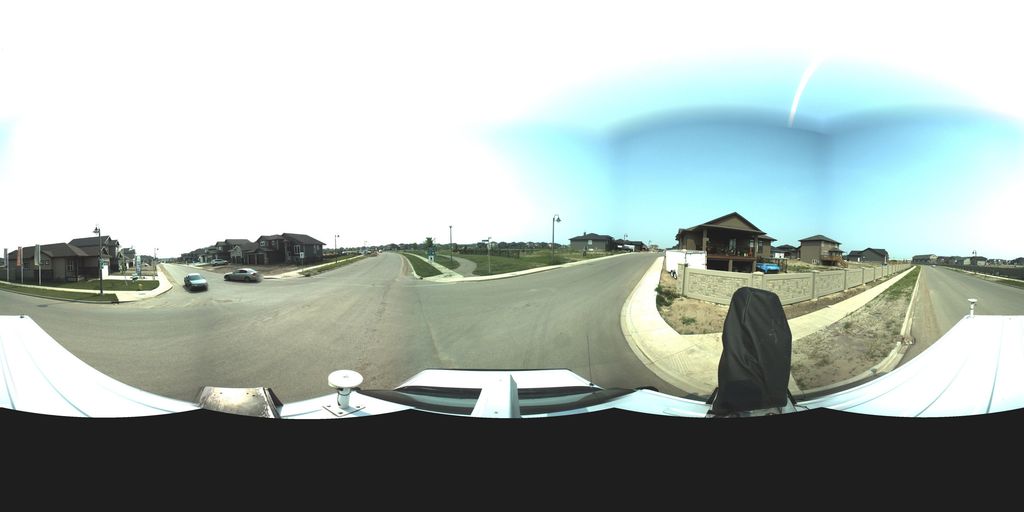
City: saskatoon